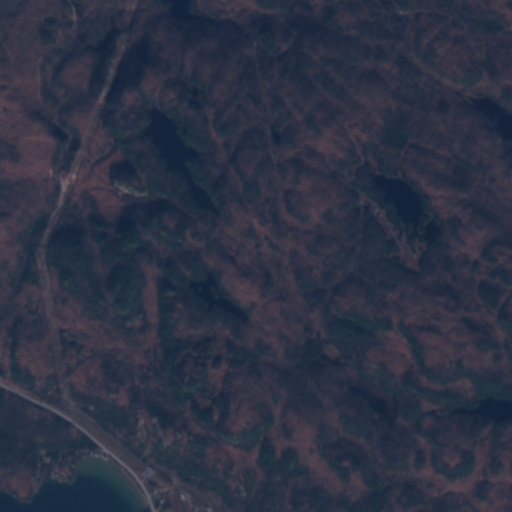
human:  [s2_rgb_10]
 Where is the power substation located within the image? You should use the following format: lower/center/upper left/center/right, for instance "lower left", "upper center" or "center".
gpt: The power substation is located in the lower left of the image.
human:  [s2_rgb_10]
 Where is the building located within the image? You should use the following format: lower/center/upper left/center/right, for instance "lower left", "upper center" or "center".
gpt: The building is located in the lower left of the image.
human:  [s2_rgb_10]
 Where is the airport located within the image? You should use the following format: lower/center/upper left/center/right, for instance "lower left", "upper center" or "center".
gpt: There is no airport in the image.